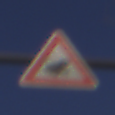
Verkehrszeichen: AmphibienwanderungLinks
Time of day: MorningAfternoon
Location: Outdoor (Nature)
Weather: Clear
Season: Winter
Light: Natural